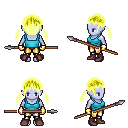
a pixel art fantasy rpg character, female body template, dark elf, purple skin, teal pirate shirt, gold greaves, gold twin-tailed hairstyle, gold gloves, maroon shoes, spear, four views (front, back, left, right), 2x2 character sprite sheet, small pixel art, hard edges, no anti-aliasing